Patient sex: M
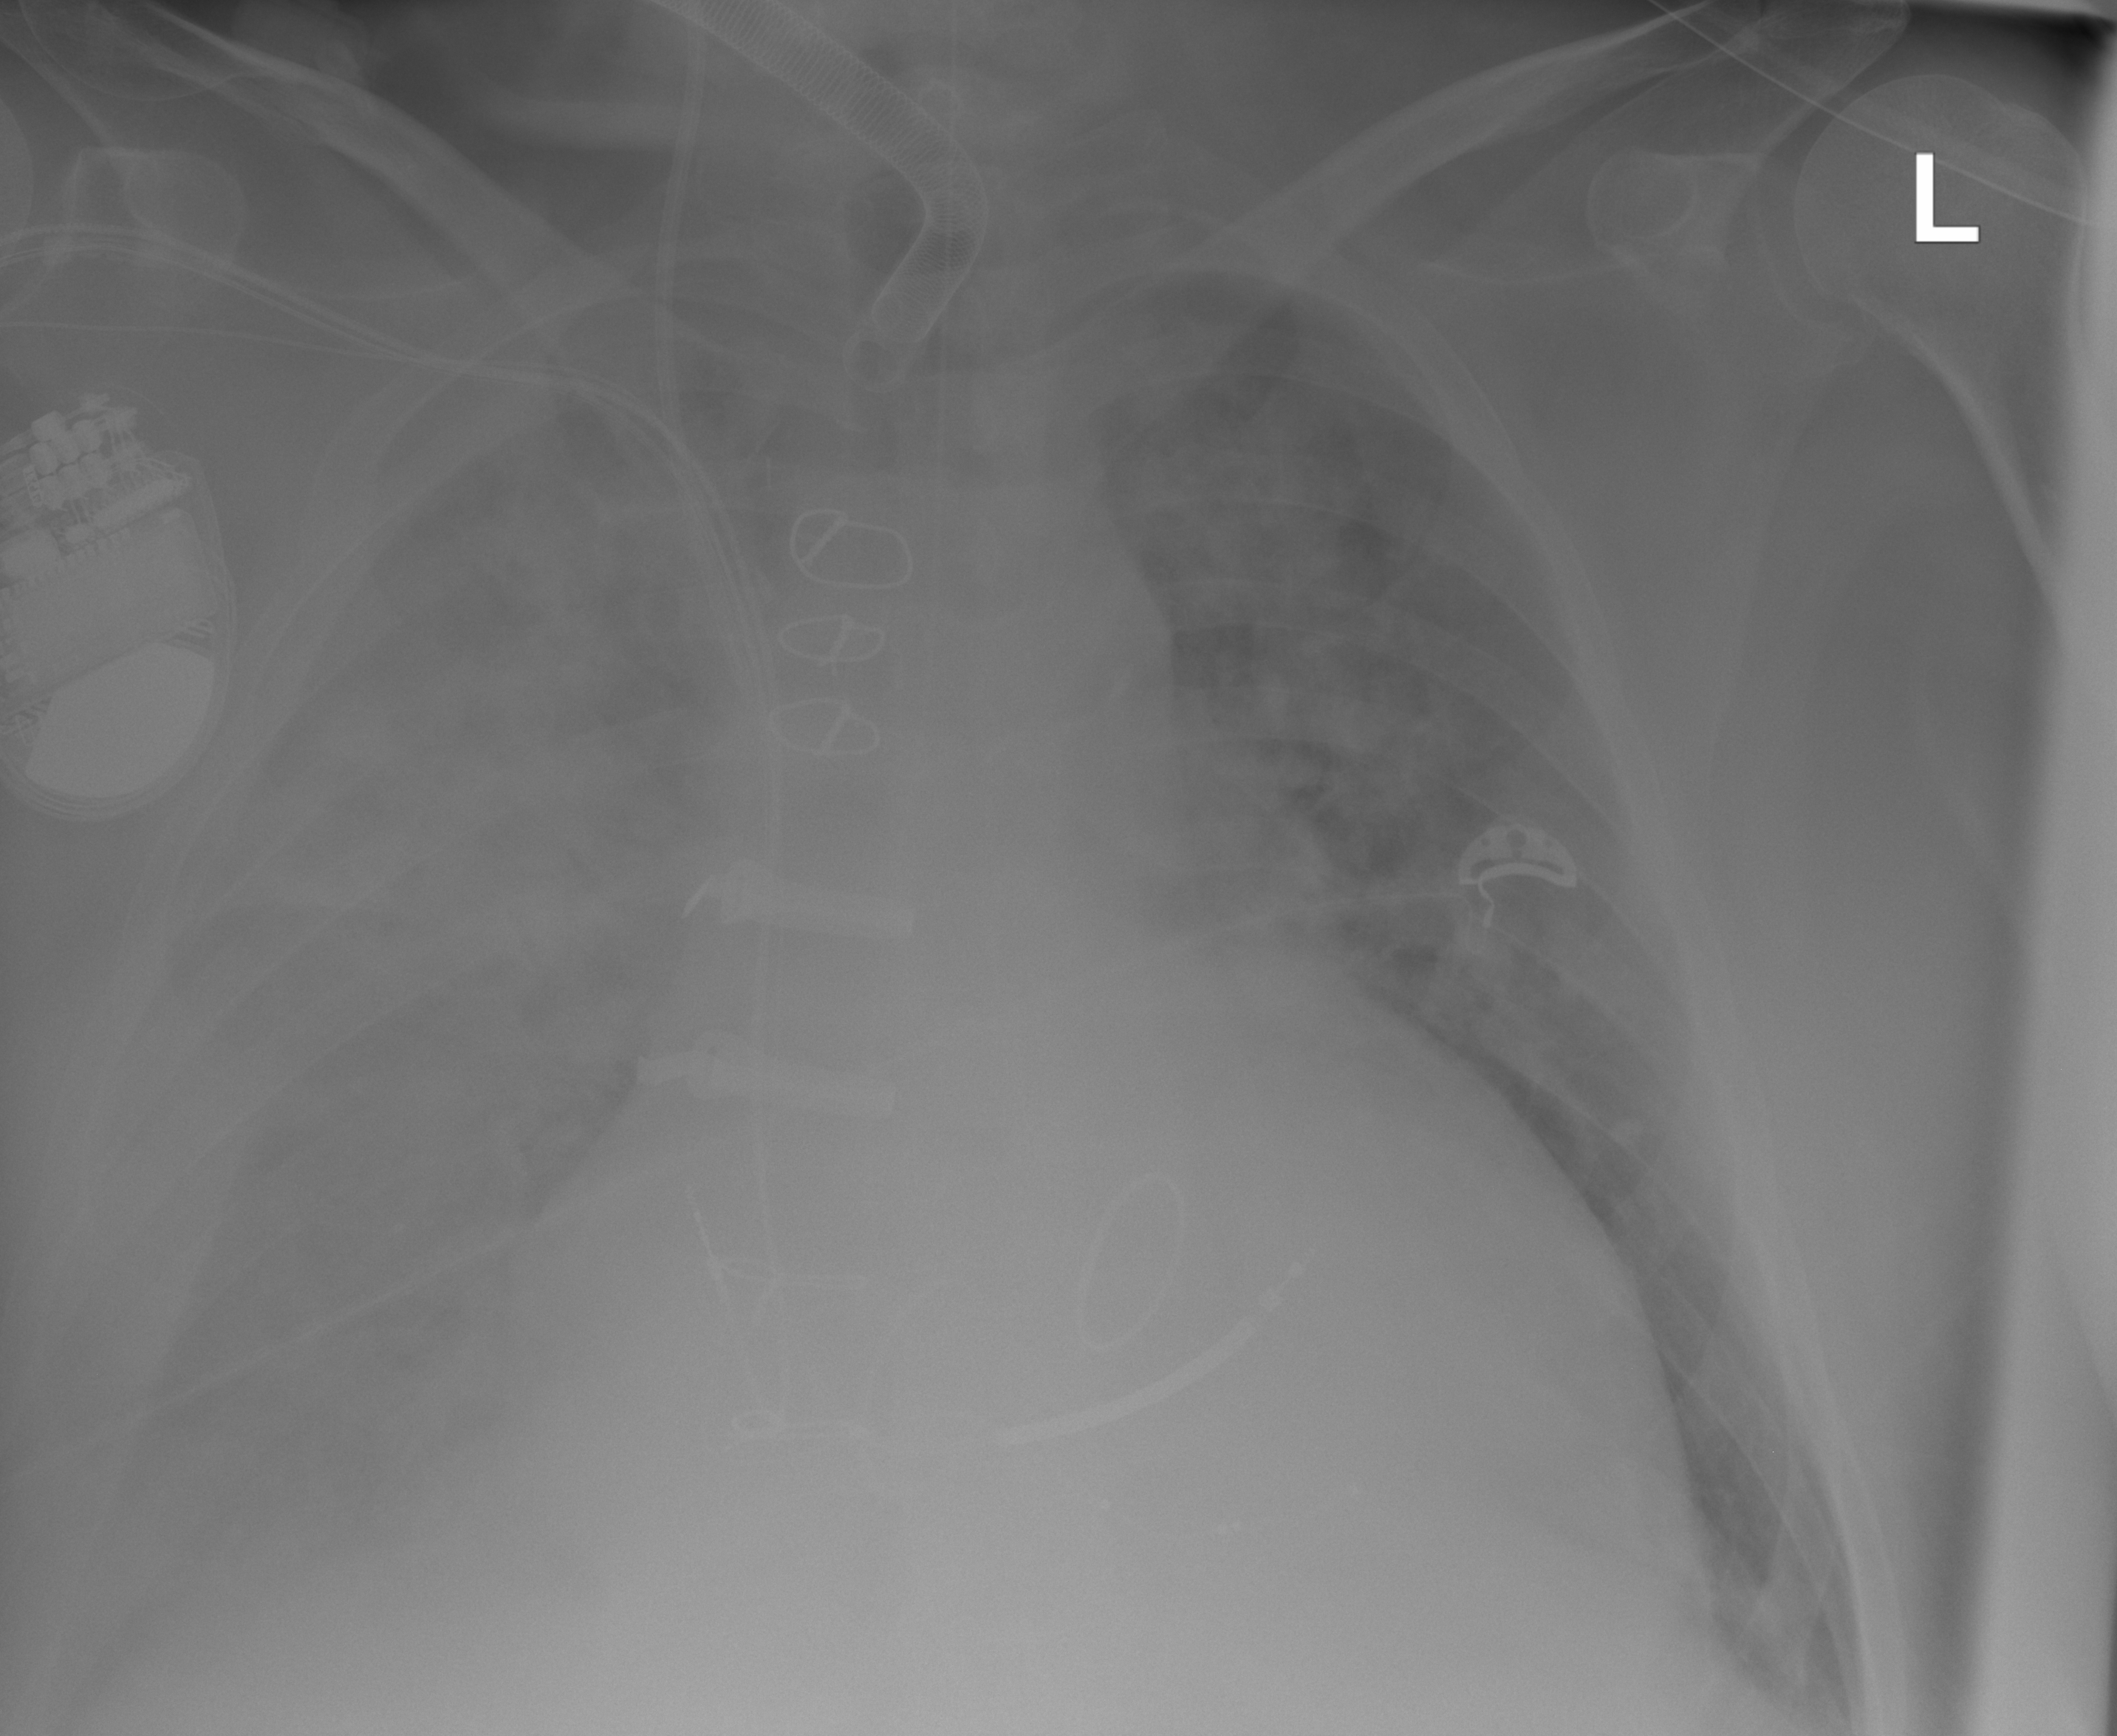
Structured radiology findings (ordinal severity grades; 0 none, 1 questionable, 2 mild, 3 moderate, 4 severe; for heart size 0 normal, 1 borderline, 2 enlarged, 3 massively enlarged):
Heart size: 2
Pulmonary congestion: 3
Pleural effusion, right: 2
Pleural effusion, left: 0
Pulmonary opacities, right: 3
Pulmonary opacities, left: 2
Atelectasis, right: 2
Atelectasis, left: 2